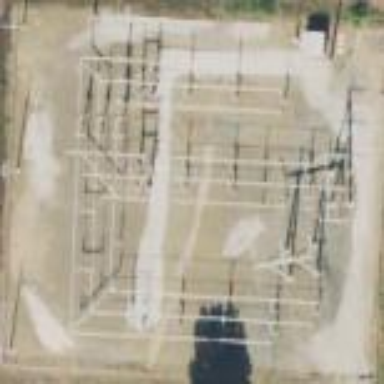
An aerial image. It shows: Transmission level substation.